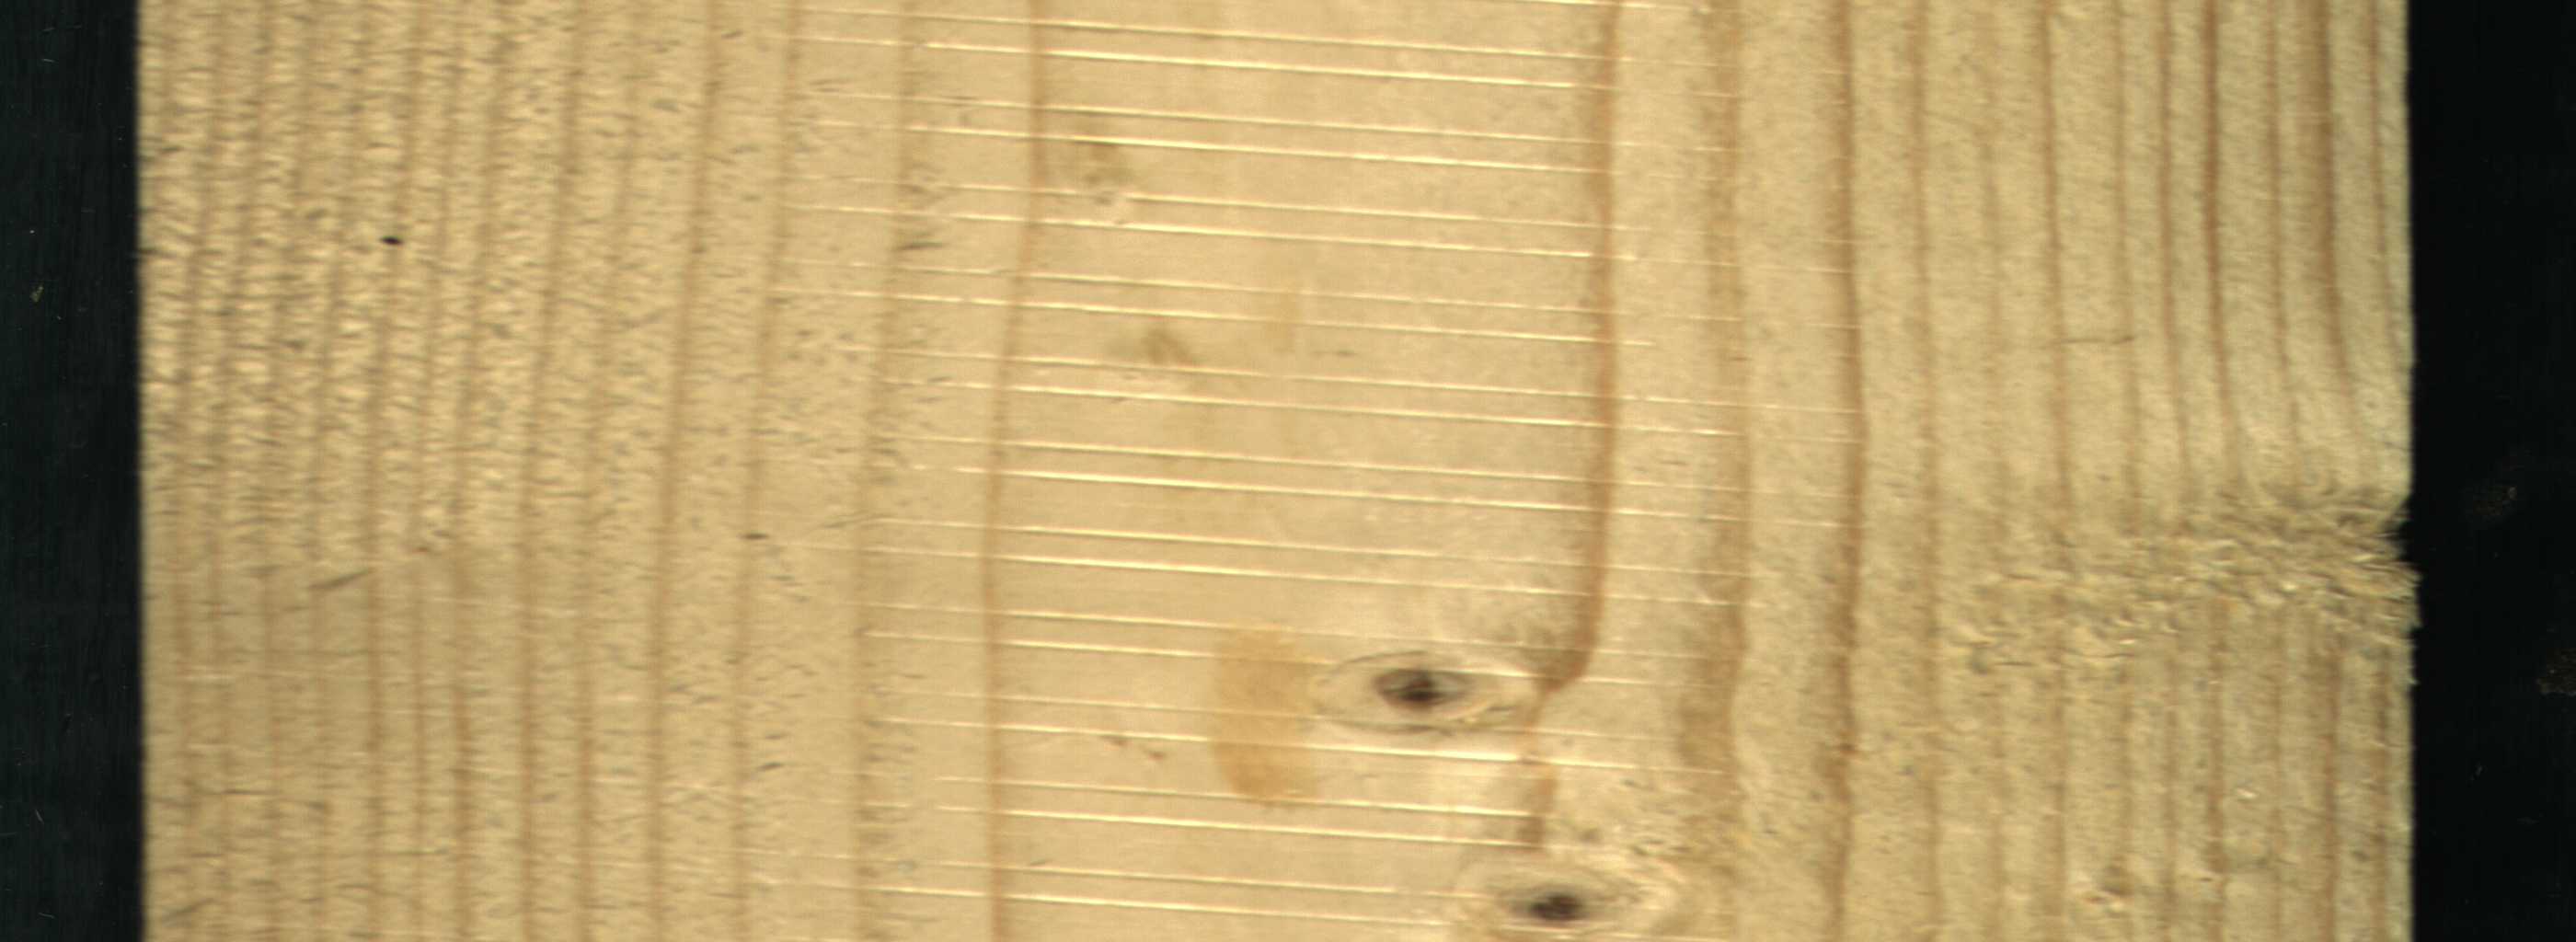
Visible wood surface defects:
Live_Knot
Live_Knot